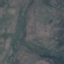
Label: HerbaceousVegetation